Question: I have a jQuery CSS float issue on the sidebar on the following page. The containing DIV does not expand when the content internal does. Thus we cannot determine the size of the DIV for use in another script.
On the following page, you will see a white line at the bottom of the sidebar. Click on option in the form in the centre and you will see the sidebar content expand. The whiteline however does not move.
<URL>
I've tried all combinations of 'display:block', 'overflow:visible' and 'clear:both' that I can think of and cannot get it working.
Any ideas?
Marvellous

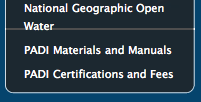
Answer: The problem is that '#sidebar1' has an explicit 'height' set on it.
If you remove this explicit height, the "white line" (border) goes where you expect.
It's being set - you should find where in your scripts this 'height' is being set, and get rid of it.
Alternatively, a dirty fix would be to run this:
'''
$('#sidebar1').css('height', '');
'''
to remove the explicit height, before you run the script you describe in this sentence:
> Thus we cannot determine the size of
the DIV for use in another script.